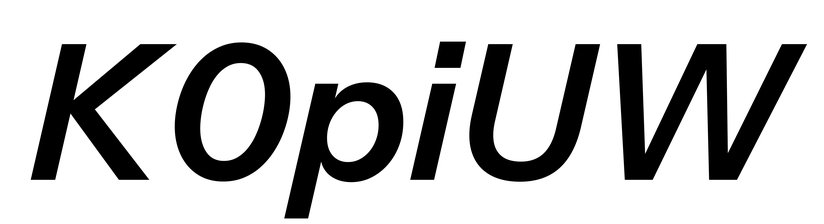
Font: InstrumentSans-Italic_SemiBold_Italic